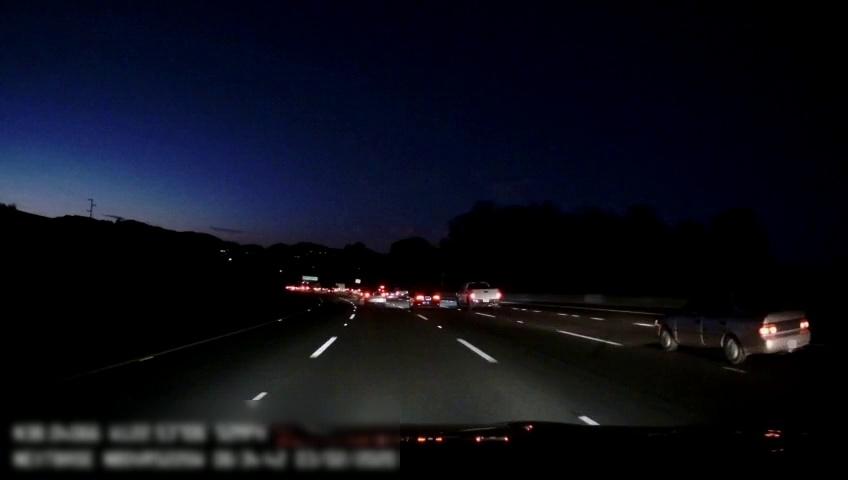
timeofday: Night
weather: Other
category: Drivable Space
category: Vehicles | Car
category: Vehicles | SUV
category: Vehicles | Car
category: Vehicles | Truck
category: Lanes | Alternate Lane
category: Lanes | Current Lane
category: Lanes | Current Lane
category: Lanes | Alternate Lane
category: Lanes | Alternate Lane
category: Lanes | Alternate Lane